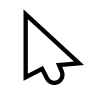
Cursor type: arrow
OS/theme: linux-xcursor-pro
Variant: white